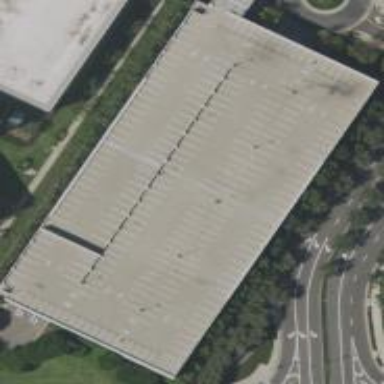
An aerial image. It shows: Multi-storey parking building.